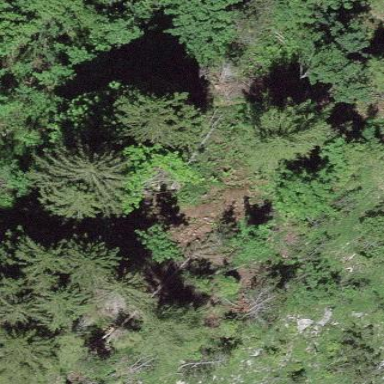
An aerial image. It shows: Forest area.